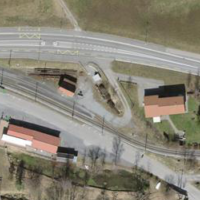
EUNIS habitat code: 55
Species observed at this site:
Phylloscopus collybita
Sturnus vulgaris
Hirundo rustica
Turdus pilaris
Phoenicurus ochruros
Passer domesticus
Motacilla alba